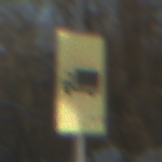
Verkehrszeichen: KFZZulaessigeGesamtmasse3Komma5TOhnePfeilsymbol
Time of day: MorningAfternoon
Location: Outdoor (Suburban)
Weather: PartlyCloudy
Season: NotSpecified
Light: Natural